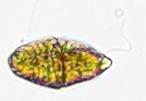
Label: Akashiwo